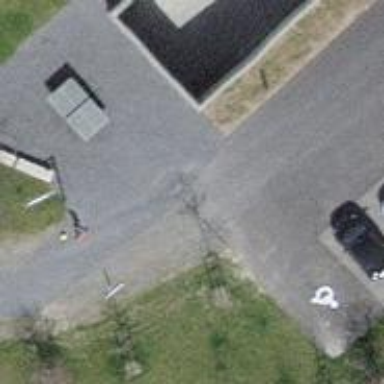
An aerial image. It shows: Bollard.